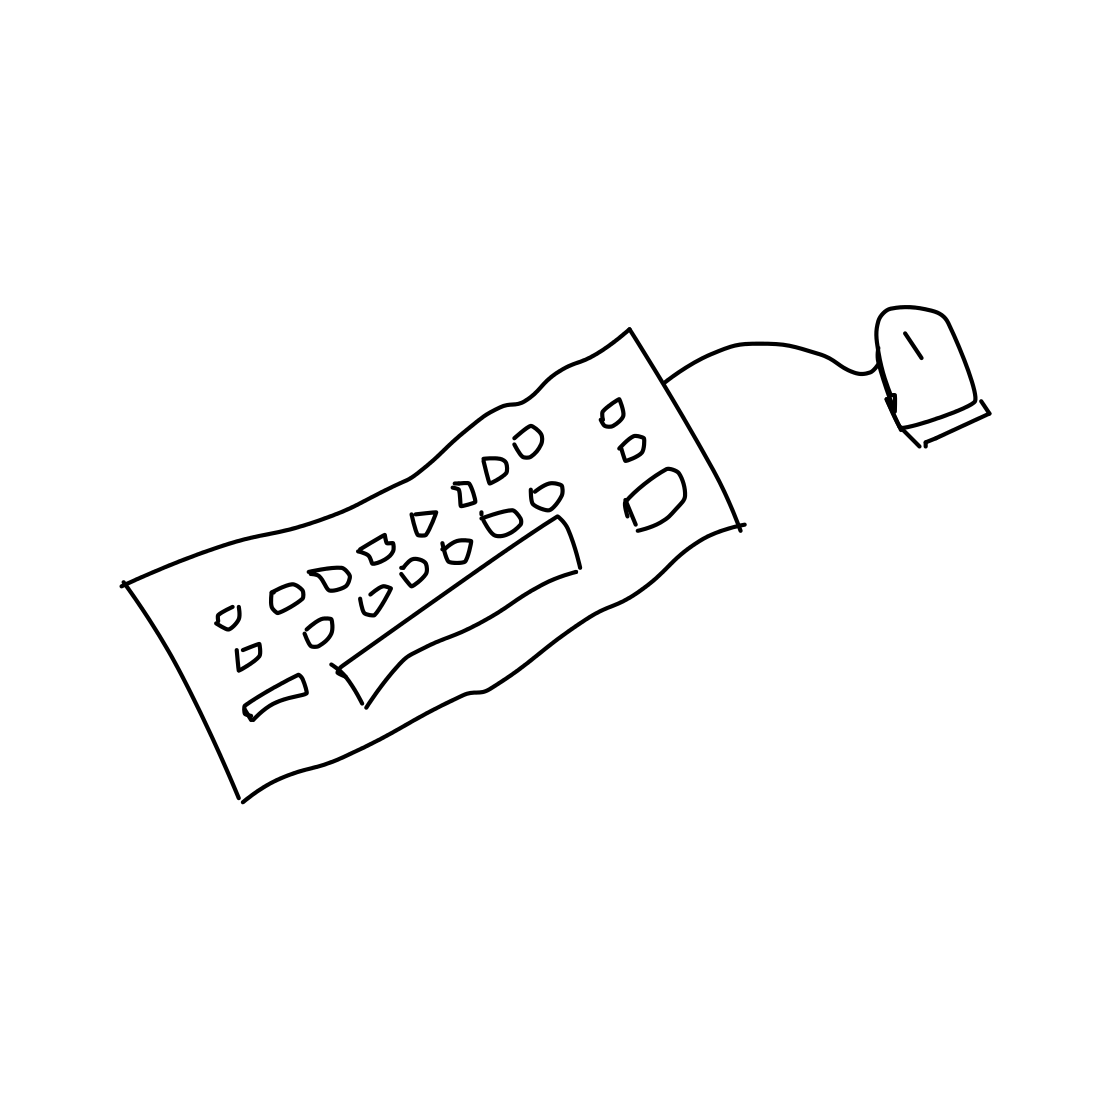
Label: keyboard